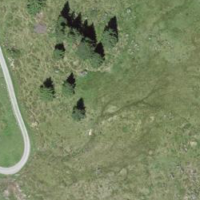
EUNIS habitat code: 26
Species observed at this site:
Cyaniris semiargus
Lasiommata maera